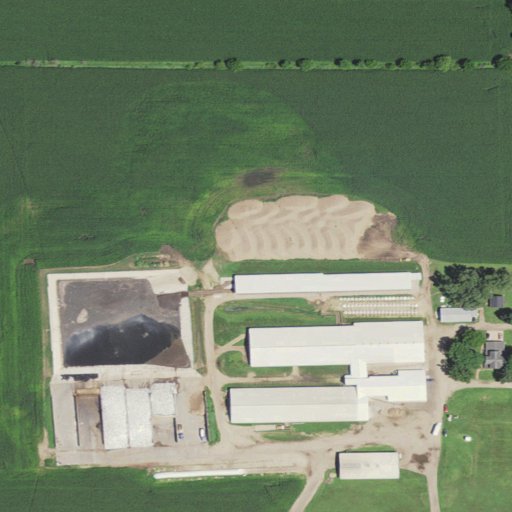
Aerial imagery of plain(s) in Wisconsin named Brice Prairie containing cultivated crops, medium intensity development, pasture, high intensity development, low intensity development, open development, and grassland